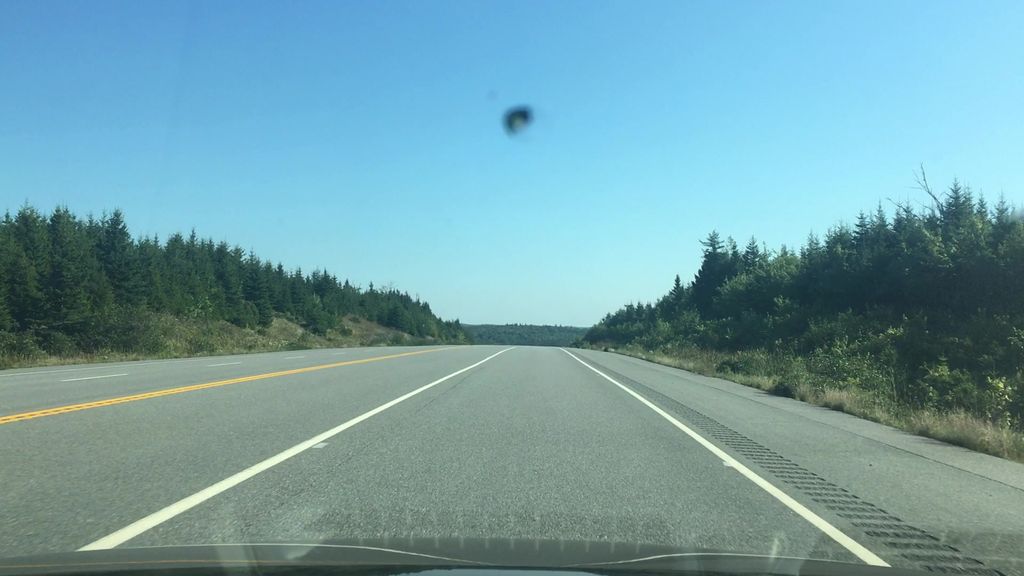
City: halifax